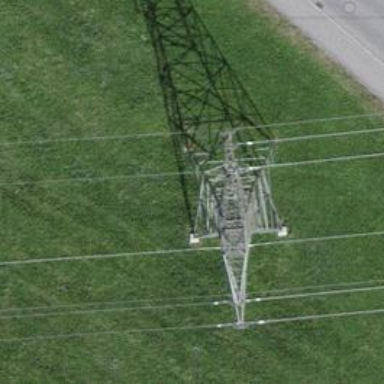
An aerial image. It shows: Lattice structure tower used for power distribution.